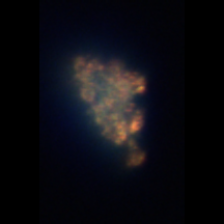
Taxon: Unknown_detritus
Group: Unknown